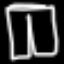
Label: pants